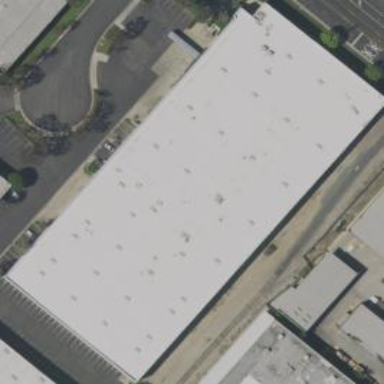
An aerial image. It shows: Commercial building.